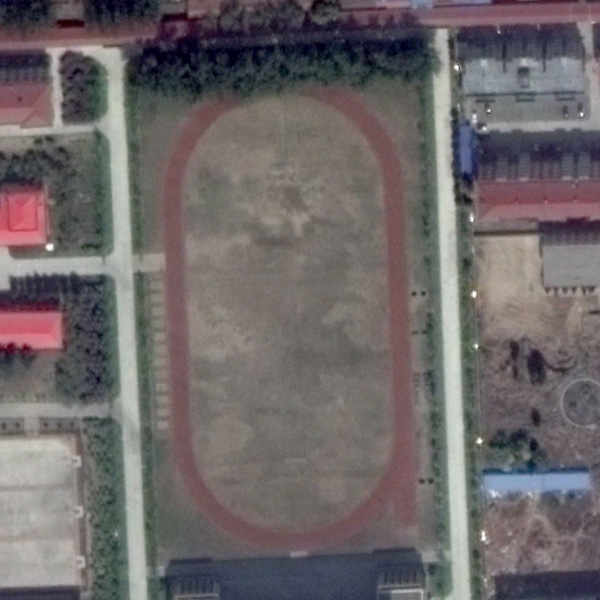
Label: Playground